Field crop: maize
Growth stage: 2
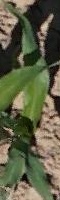
Species: maize